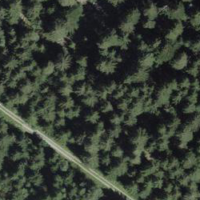
EUNIS habitat code: 43
Species observed at this site:
Nymphalis antiopa